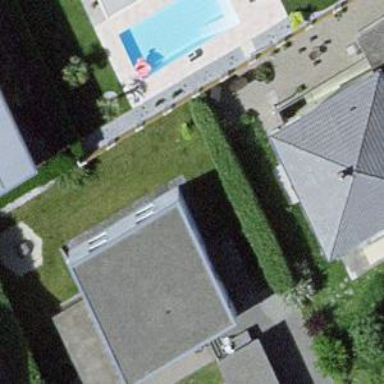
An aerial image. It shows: Simple and straightforward house.